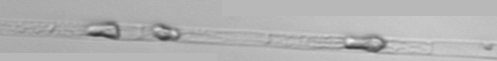
Label: Dactyliosolen_blavyanus